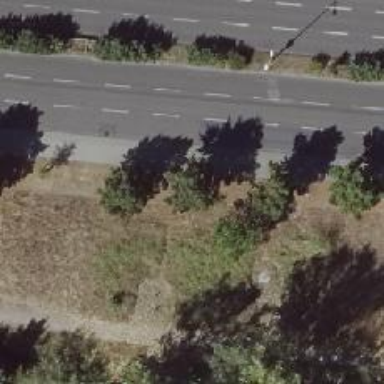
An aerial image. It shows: Avenue lined with broadleaved deciduous trees.